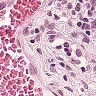
Metastatic tissue present: no